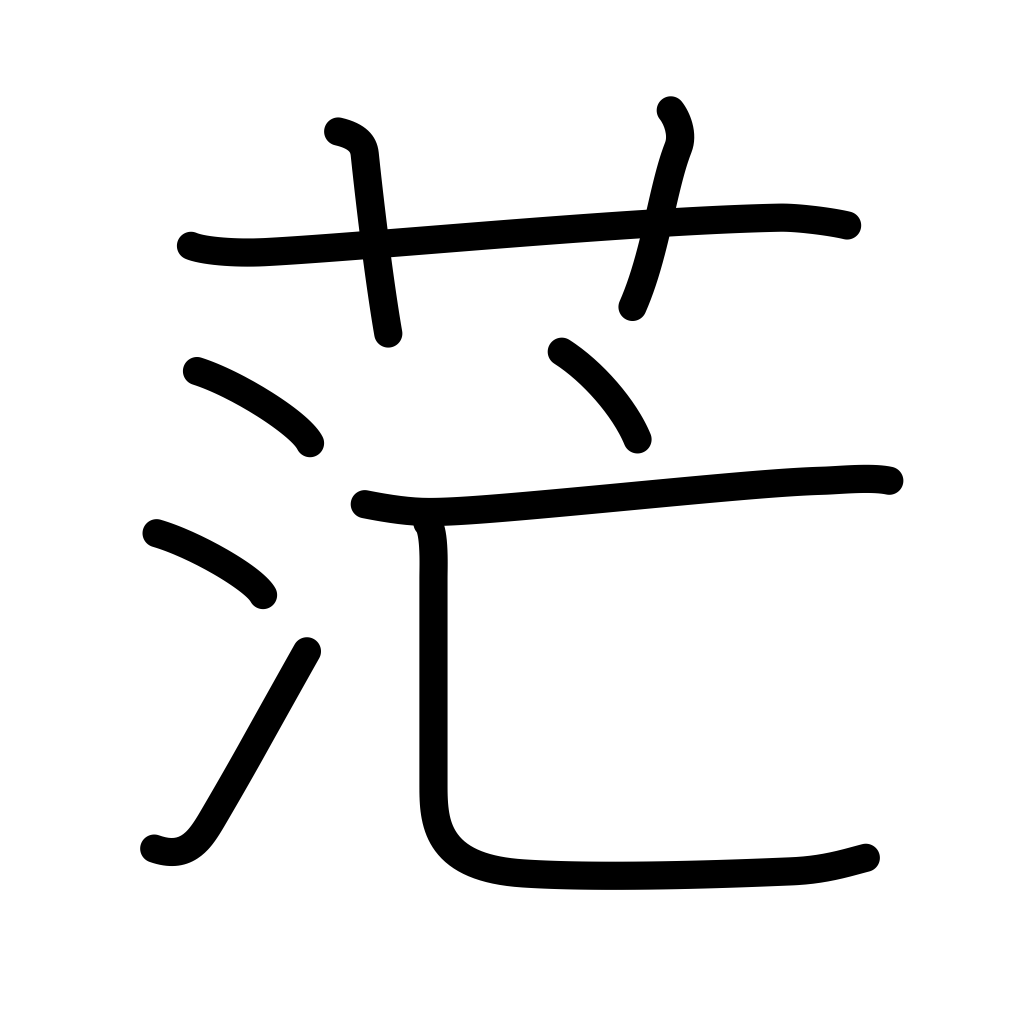
Meaning: wide, extensive